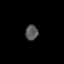
Tissue: prostate
Cell type: Fibroblasts
Senescence score: 0.8451
Nuclear area (px): 186
Mean DAPI intensity: 87.651